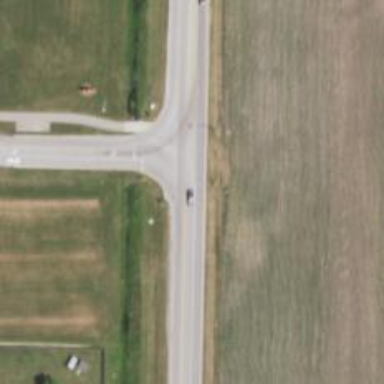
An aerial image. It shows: Solid lane divider road marking.